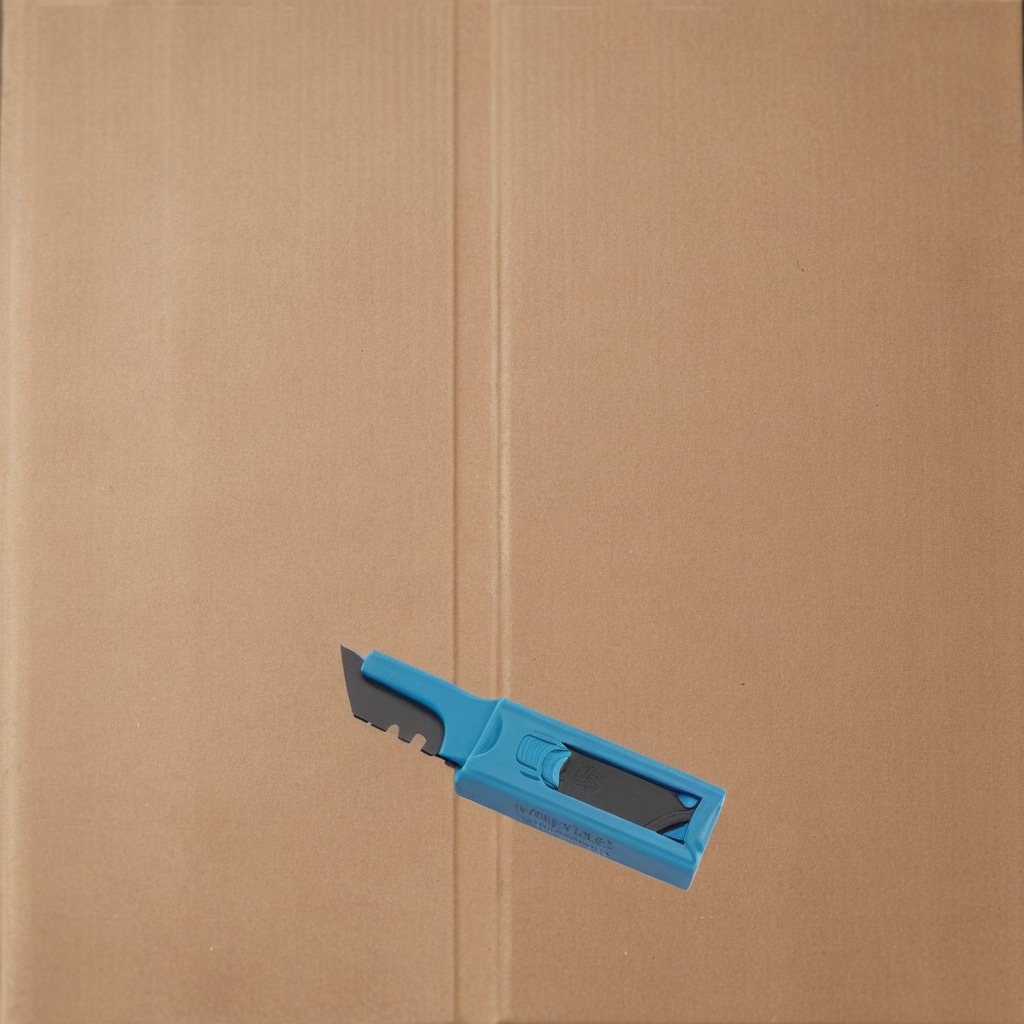
A utility knife lies on the cardboard box surface in the outdoor workshop during daytime bright natural light soft shadows slightly creased but